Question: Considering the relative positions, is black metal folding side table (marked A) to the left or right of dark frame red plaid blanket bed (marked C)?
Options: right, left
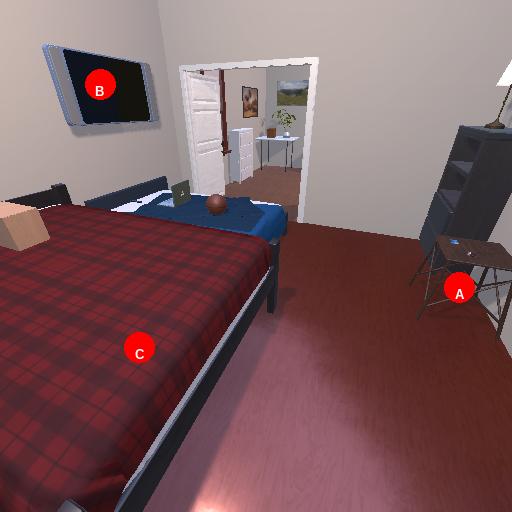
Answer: right